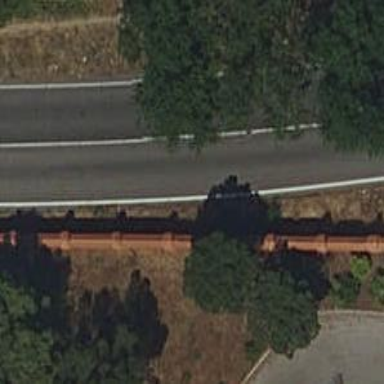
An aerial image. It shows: Wall barrier.